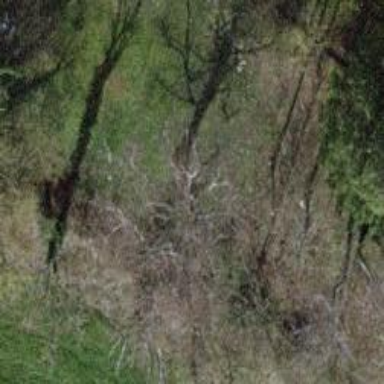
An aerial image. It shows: Deciduous broadleaved tree.